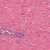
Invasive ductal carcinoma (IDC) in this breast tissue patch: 0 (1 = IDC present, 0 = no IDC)